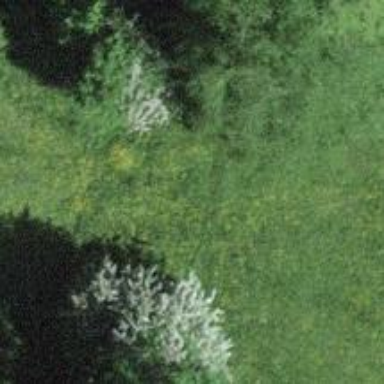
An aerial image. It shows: Row of deciduous broadleaved trees.